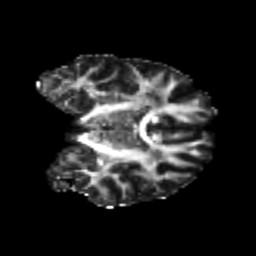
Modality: FA
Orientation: coronal
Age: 21
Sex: male
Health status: healthy
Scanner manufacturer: philips
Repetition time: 7.389 s
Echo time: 0.08599 s